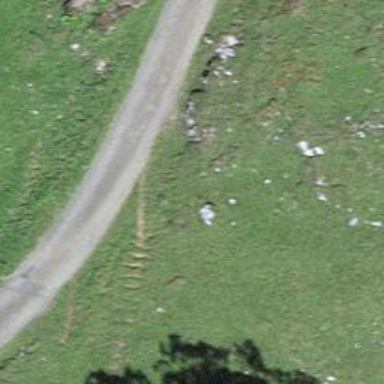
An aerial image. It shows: Dirt track road.